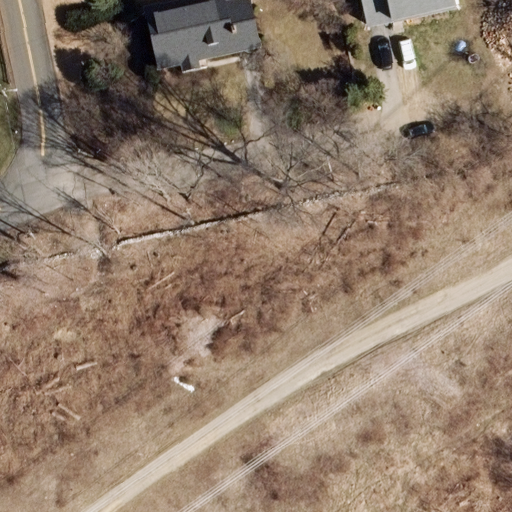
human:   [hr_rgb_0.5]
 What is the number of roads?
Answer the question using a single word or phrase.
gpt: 2

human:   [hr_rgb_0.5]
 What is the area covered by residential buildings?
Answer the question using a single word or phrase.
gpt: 350m2

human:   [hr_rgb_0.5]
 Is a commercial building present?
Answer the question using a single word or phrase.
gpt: no

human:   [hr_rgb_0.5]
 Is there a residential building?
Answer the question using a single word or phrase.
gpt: yes

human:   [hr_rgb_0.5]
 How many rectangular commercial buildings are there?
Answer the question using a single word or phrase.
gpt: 0

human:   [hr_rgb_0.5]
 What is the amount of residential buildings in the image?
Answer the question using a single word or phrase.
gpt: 2

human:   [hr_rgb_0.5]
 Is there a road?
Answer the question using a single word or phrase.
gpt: yes

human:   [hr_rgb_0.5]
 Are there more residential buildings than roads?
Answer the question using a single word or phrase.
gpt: no

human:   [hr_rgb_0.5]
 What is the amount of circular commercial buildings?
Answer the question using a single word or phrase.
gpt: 0

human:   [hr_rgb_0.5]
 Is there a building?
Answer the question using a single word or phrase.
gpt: yes

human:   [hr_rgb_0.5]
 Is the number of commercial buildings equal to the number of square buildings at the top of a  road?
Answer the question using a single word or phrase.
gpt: yes

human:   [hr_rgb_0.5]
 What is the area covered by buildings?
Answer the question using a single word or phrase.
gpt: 350m2

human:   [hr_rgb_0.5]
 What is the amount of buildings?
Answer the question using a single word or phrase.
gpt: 2

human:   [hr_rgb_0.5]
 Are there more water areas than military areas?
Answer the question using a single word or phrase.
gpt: no

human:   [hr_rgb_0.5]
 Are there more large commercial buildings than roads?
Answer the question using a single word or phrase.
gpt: no

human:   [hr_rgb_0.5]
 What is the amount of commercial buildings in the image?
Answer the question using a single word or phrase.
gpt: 0

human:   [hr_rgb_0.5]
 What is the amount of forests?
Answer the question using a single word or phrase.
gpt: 0

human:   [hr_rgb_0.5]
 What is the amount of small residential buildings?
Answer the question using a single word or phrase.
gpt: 1

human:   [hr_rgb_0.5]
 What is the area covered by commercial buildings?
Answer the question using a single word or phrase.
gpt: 0m2

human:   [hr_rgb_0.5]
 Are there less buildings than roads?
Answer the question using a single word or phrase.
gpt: no

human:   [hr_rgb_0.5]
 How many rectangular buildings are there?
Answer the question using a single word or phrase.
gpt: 1

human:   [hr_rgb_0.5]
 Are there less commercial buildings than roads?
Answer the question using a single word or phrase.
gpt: yes

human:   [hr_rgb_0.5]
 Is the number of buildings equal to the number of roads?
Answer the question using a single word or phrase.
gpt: yes

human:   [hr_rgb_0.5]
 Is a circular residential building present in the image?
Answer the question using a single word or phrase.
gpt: no

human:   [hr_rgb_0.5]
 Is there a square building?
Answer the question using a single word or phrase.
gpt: no

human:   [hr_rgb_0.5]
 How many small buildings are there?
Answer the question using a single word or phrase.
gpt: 1

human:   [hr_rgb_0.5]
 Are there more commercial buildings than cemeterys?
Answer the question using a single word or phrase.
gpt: no

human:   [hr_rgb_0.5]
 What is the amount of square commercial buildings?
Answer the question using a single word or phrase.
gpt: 0

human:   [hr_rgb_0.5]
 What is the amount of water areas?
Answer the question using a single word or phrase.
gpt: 0

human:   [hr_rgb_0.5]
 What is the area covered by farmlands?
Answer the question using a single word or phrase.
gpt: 0m2

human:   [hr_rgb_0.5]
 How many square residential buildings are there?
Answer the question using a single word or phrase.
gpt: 0

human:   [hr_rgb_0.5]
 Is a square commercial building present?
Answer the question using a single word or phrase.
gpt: no

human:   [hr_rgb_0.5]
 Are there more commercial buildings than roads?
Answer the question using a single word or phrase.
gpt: no

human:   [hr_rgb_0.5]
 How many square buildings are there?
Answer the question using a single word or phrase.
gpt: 0

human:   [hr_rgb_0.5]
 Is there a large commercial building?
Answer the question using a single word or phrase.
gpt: no

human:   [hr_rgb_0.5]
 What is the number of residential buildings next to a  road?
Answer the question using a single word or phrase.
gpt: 2

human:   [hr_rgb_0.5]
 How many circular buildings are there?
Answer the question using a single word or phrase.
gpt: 0

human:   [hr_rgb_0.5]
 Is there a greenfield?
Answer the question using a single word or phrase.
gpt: no

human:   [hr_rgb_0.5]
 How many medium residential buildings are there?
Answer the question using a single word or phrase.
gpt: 1

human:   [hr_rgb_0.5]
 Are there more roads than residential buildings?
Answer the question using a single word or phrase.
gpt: no

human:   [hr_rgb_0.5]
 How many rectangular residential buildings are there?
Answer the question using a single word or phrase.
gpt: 1

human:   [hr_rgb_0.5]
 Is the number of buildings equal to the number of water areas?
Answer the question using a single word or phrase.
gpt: no

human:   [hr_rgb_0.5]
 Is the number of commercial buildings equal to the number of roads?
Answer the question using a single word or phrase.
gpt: no

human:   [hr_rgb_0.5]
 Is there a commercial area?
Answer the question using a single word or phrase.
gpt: no

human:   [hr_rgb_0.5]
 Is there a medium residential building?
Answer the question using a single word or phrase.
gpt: yes

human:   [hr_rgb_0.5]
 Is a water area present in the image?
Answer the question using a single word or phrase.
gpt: no

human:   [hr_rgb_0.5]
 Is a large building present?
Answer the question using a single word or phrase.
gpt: no

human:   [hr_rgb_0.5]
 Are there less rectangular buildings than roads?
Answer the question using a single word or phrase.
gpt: yes

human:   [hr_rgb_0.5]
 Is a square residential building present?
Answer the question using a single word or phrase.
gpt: no

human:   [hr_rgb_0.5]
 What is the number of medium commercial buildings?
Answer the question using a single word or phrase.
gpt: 0

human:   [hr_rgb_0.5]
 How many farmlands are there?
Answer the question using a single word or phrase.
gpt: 0

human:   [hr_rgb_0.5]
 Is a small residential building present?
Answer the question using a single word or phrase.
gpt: yes

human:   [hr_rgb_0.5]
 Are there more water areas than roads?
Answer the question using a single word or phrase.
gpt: no

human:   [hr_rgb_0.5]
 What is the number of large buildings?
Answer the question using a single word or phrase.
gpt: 0

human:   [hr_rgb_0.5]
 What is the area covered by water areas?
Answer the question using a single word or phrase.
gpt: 0m2

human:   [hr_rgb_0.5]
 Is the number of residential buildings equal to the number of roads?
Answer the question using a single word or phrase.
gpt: yes

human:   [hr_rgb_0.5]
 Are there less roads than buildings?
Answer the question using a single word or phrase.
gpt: no

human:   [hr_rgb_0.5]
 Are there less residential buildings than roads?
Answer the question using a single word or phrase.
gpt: no

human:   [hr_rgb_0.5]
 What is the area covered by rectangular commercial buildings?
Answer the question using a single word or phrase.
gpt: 0m2

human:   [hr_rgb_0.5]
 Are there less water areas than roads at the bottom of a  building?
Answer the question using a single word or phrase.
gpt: yes

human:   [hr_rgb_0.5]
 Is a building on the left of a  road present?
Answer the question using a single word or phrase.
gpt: no

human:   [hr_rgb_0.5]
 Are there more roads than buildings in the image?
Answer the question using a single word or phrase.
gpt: no

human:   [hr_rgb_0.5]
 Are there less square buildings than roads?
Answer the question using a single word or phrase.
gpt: yes

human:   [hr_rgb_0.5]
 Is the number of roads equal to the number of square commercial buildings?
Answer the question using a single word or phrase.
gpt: no